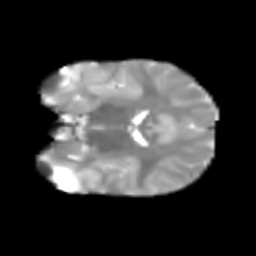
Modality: T2w
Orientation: coronal
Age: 7
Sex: male
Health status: healthy